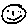
Label: smiley face